Question: what should i use to implement 4 fixed item menu, from which user will go to next activity ? Those 4 card views should be the same size and all visible without scrolling.
I would like to use card view, but I don't know if I should put it into RecyclerView or make 4 individual card views.
Thanks for help

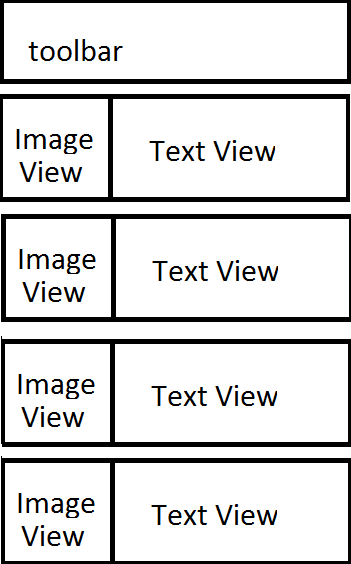
Answer: If the number of cardviews is only 4 and they are fixed then no need for a recyclerview. Put them one below the other. Use a LinearLayout and set its orientation to vertical. Put all the cardviews inside this LinearLayout.
Then you can set onClick listeners on each CardView separately to take you to the desired Activity.